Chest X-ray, PA view. Patient: 51 years old, sex F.
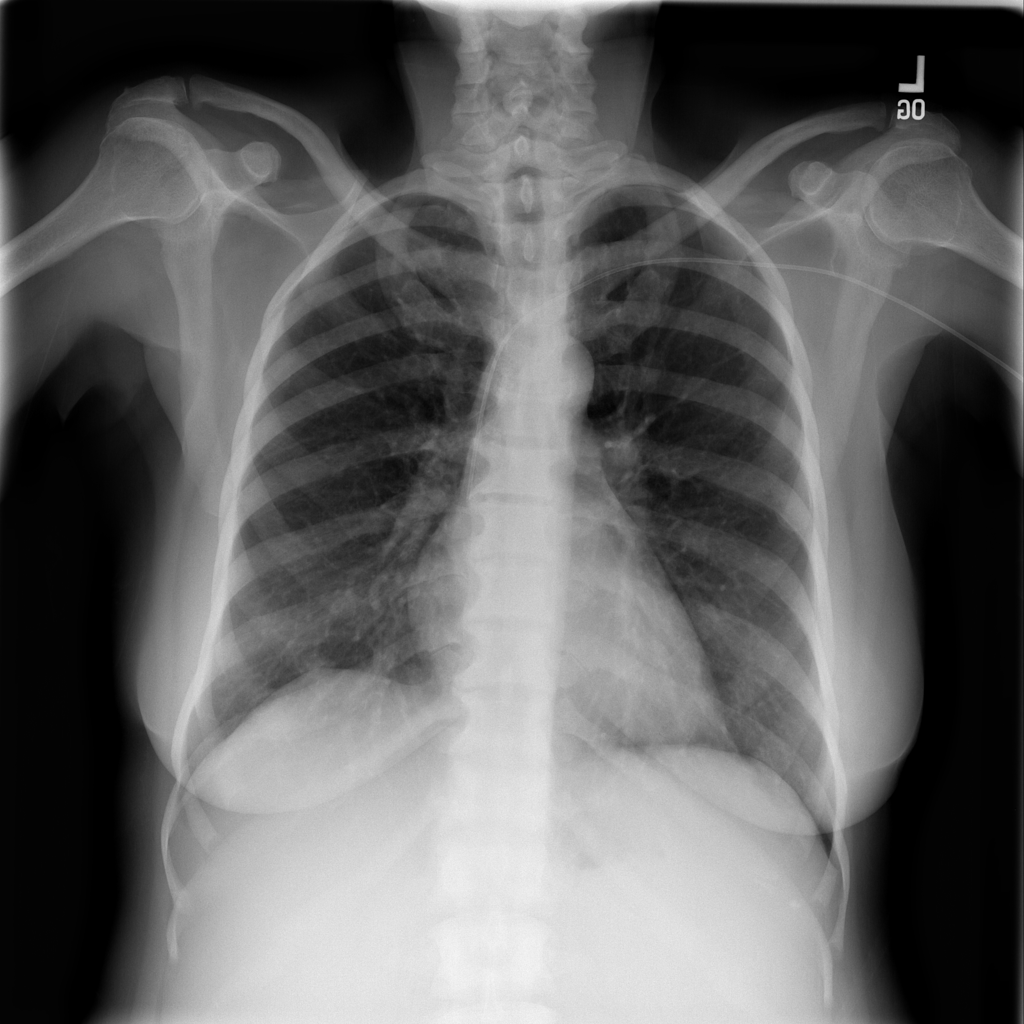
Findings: No Finding